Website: apple
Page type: cart
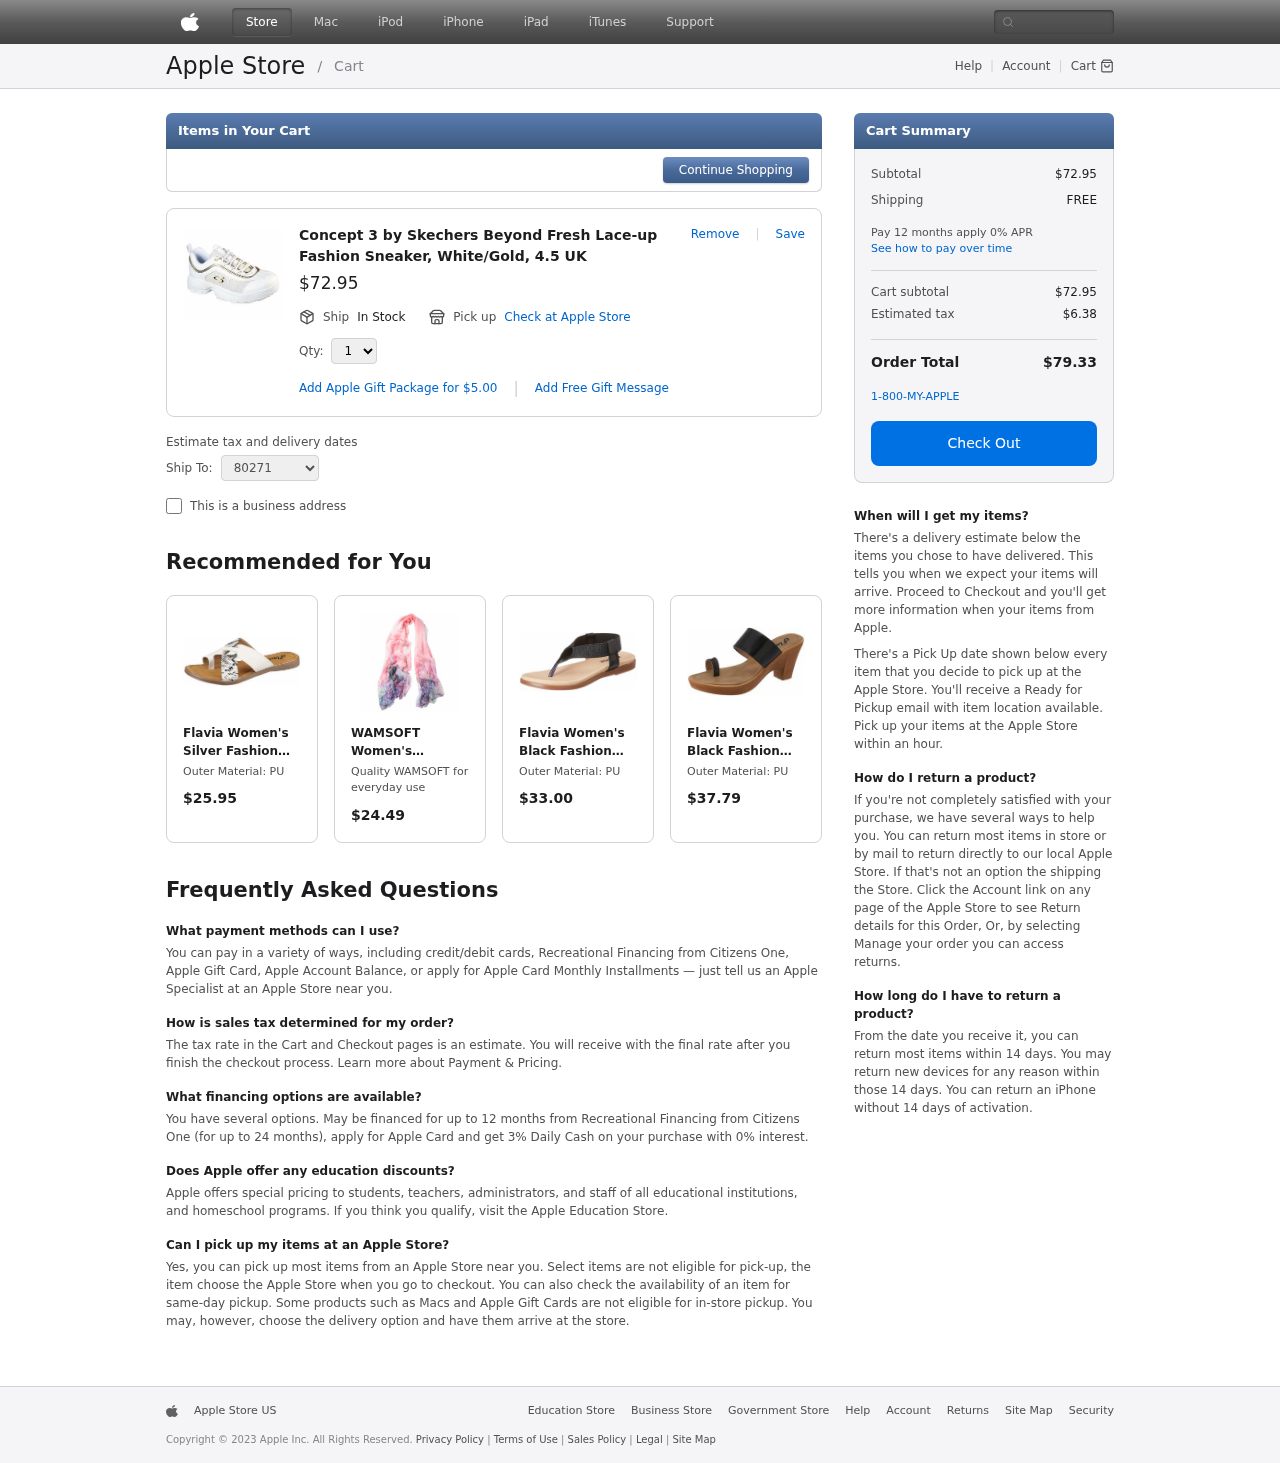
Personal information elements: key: PII_POSTCODE
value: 80271
Product elements: key: PRODUCT1_NAME
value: Concept 3 by Skechers Beyond Fresh Lace-up Fashion Sneaker, White/Gold, 4.5 UK
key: PRODUCT1_PRICE
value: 72.95
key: PRODUCT1_QUANTITY
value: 1
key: PRODUCT2_DESC
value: Outer Material: PU
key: PRODUCT2_NAME
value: Flavia Women's Silver Fashion Slippers-9 UK (41 EU) (10 US) (FL/225/SLV)
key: PRODUCT2_PRICE
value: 25.95
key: PRODUCT3_DESC
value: Quality WAMSOFT for everyday use
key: PRODUCT3_NAME
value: WAMSOFT Women's Summer Chiffon Scarf Fashion Large Sheer Floral Scarves Shawls Air-conditioned Pashm
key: PRODUCT3_PRICE
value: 24.49
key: PRODUCT4_DESC
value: Outer Material: PU
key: PRODUCT4_NAME
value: Flavia Women's Black Fashion Sandals-7 UK (39 EU) (8 US) (FL155/BLK)
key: PRODUCT4_PRICE
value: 33
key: PRODUCT5_DESC
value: Outer Material: PU
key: PRODUCT5_NAME
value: Flavia Women's Black Fashion Slippers-9 UK (41 EU) (10 US) (FL/239/BLK)
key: PRODUCT5_PRICE
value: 37.79
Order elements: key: ORDER_SUBTOTAL
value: $72.95
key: ORDER_SHIPPING_COST
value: FREE
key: ORDER_SUBTOTAL2
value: $72.95
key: ORDER_TAX
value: $6.38
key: ORDER_TOTAL
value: $79.33